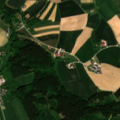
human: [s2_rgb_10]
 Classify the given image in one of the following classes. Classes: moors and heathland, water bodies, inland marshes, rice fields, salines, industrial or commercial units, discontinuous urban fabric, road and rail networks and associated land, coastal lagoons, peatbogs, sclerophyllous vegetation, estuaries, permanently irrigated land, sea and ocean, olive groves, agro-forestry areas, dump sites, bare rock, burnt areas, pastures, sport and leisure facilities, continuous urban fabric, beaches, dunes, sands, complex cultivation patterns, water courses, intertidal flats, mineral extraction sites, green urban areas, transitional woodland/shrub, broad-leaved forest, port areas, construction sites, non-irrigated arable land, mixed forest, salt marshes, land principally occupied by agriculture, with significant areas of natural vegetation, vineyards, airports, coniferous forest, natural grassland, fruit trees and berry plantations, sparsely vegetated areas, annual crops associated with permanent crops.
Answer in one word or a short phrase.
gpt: non-irrigated arable land, complex cultivation patterns, coniferous forest